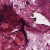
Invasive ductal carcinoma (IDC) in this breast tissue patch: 0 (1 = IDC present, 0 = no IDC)